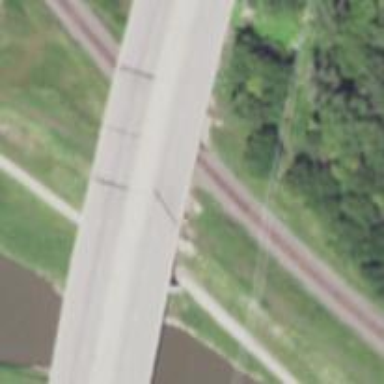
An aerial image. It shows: Primary highway crossing over bridge.